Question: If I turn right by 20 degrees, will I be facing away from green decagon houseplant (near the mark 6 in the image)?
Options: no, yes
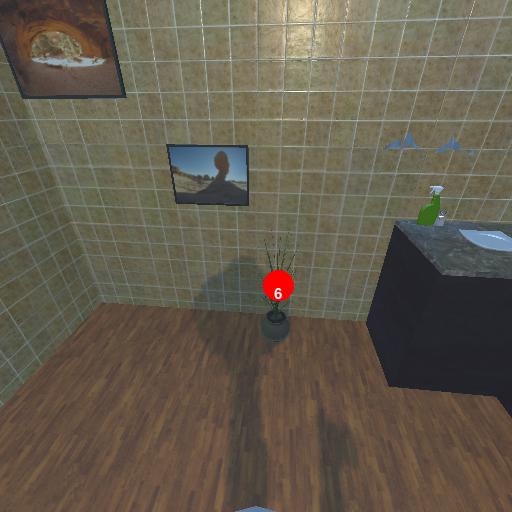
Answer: no